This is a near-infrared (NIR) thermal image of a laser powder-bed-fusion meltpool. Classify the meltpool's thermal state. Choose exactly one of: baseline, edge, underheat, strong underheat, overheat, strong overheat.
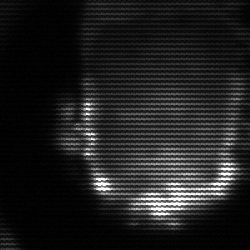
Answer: baseline